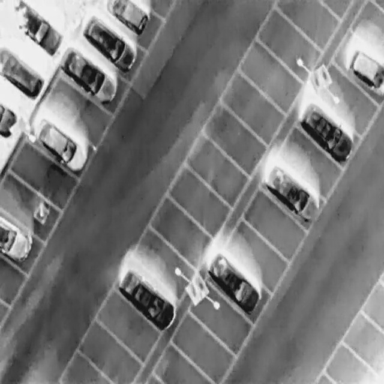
There are 11 Cars in the infrared image.